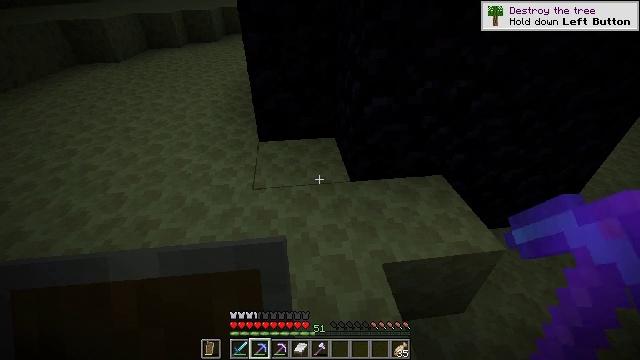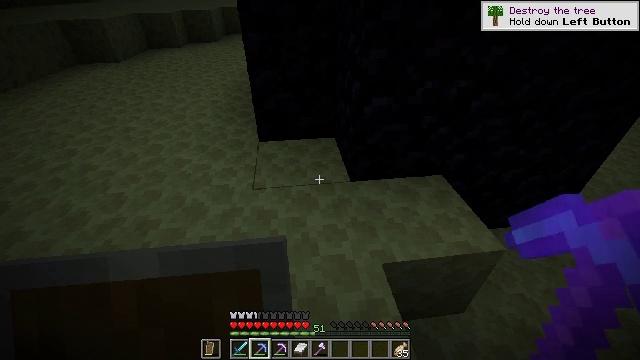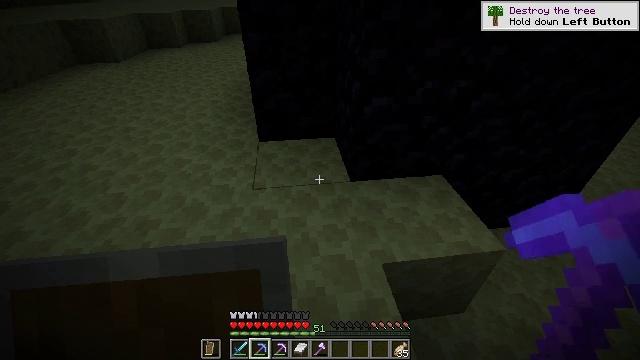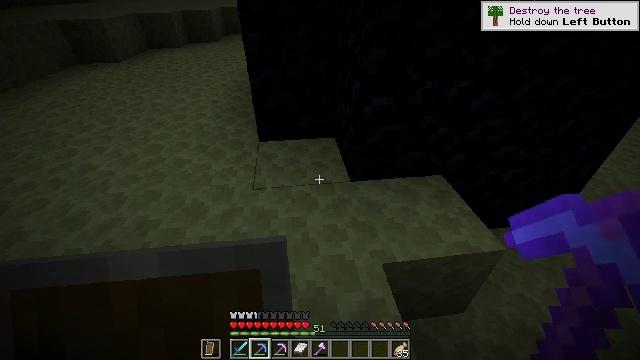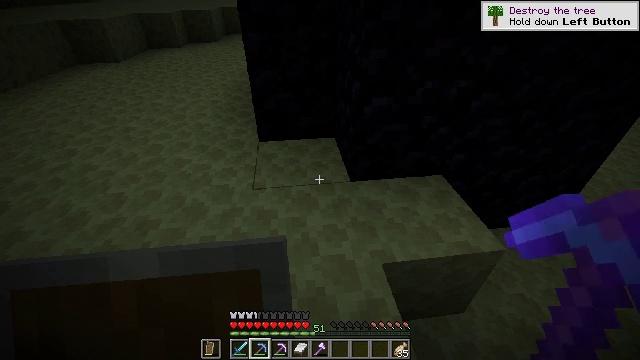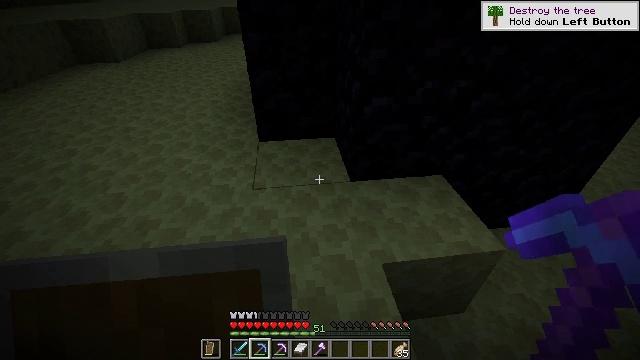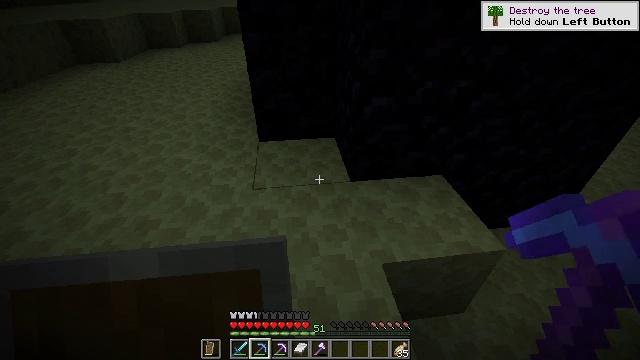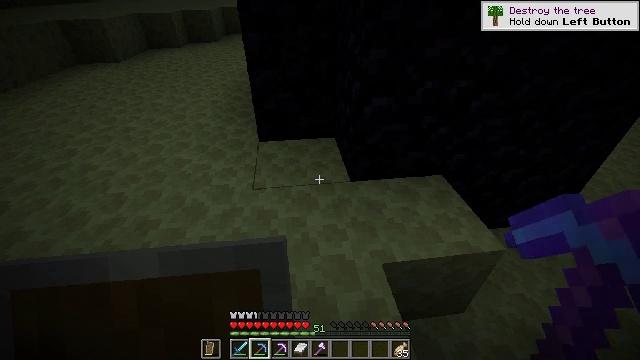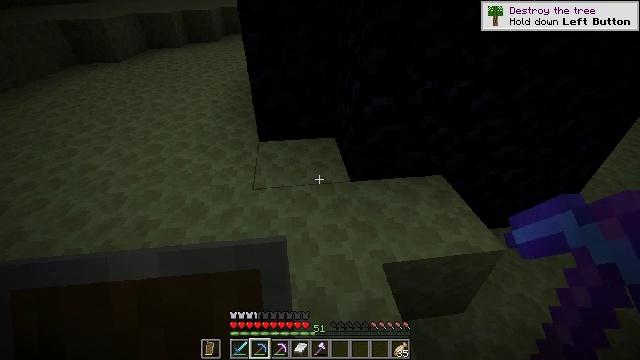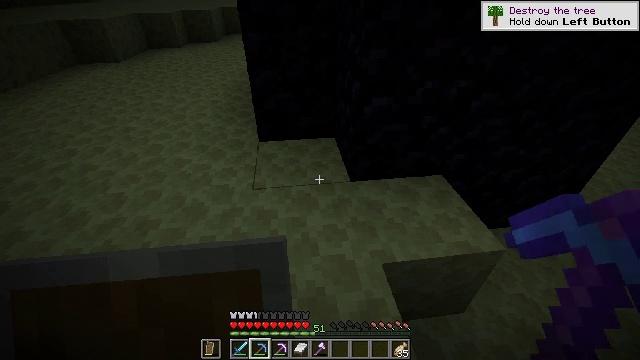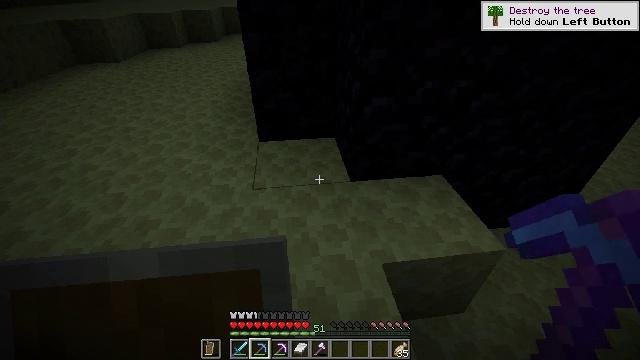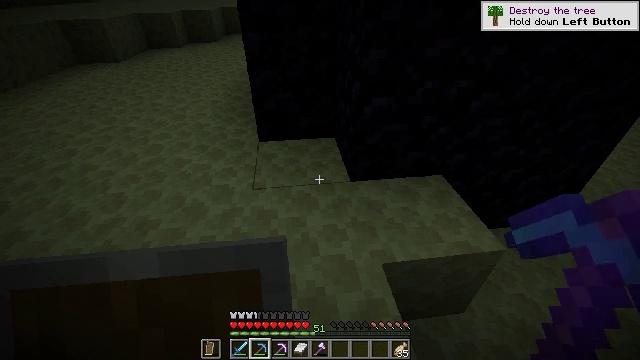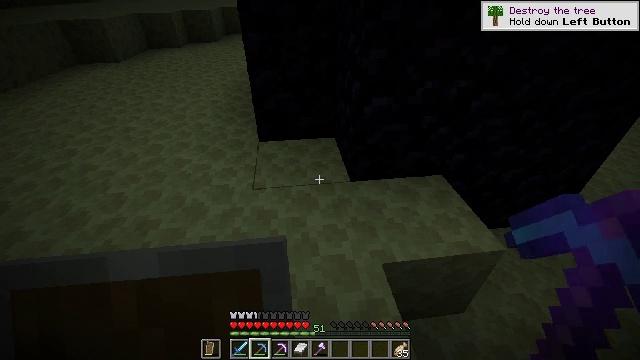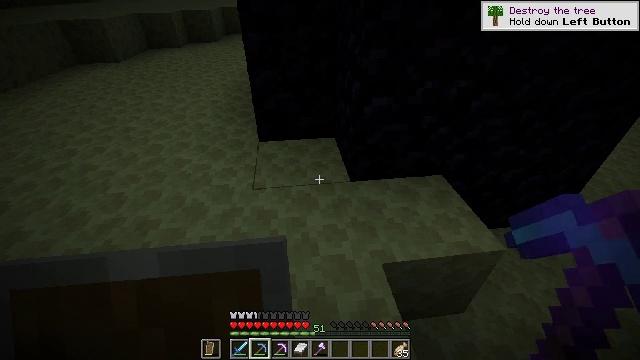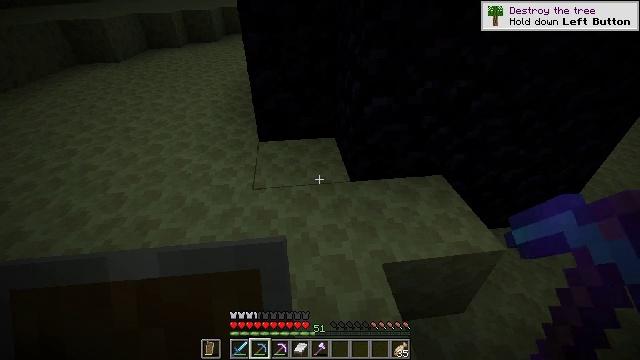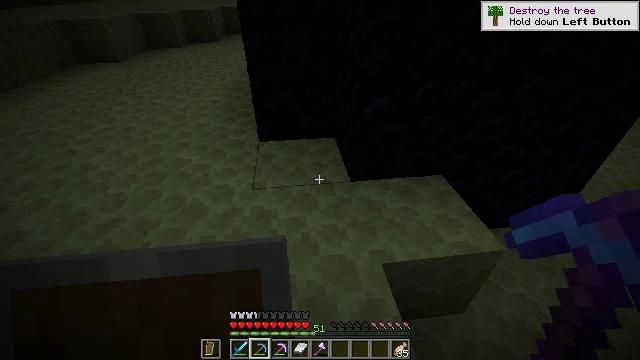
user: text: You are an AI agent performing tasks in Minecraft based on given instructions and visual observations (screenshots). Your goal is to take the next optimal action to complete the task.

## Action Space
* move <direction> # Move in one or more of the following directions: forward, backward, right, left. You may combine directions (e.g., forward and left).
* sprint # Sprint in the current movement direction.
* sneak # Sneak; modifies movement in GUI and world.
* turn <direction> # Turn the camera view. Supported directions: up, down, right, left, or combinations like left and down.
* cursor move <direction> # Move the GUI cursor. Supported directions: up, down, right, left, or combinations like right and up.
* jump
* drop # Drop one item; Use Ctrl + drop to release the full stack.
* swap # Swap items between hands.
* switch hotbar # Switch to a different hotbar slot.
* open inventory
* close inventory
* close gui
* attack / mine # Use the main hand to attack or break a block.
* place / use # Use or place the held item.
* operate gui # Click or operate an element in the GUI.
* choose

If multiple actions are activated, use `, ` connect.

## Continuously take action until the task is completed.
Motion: motion action
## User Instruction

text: Mine the obsidian block.
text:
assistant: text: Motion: no_op
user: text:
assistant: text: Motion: no_op
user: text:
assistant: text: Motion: no_op
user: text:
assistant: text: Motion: no_op
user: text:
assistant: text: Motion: no_op
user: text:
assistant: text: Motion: no_op
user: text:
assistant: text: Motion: no_op
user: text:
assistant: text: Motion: no_op
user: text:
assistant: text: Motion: no_op
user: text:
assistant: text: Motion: no_op
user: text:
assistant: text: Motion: no_op
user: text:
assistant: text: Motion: no_op
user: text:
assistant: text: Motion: no_op
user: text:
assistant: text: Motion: no_op
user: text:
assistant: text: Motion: no_op
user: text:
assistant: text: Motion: no_op
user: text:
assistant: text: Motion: no_op
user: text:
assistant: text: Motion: no_op
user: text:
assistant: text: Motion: no_op
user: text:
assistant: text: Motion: no_op
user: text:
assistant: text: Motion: no_op
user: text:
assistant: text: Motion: no_op
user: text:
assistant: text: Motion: no_op
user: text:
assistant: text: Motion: no_op
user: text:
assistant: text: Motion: no_op
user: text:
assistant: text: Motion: no_op
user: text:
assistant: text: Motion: no_op
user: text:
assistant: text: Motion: no_op
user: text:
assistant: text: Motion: no_op
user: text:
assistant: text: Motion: no_op